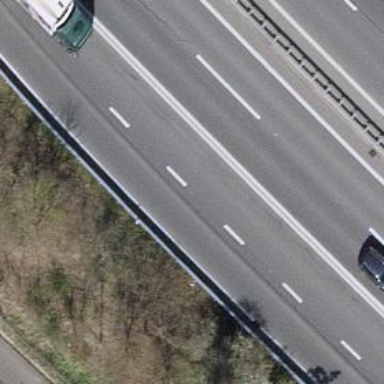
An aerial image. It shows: Motorway link.